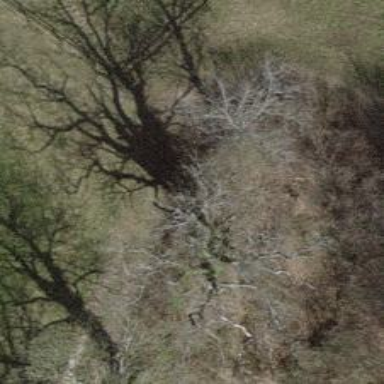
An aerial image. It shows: Broadleaved tree in natural setting.